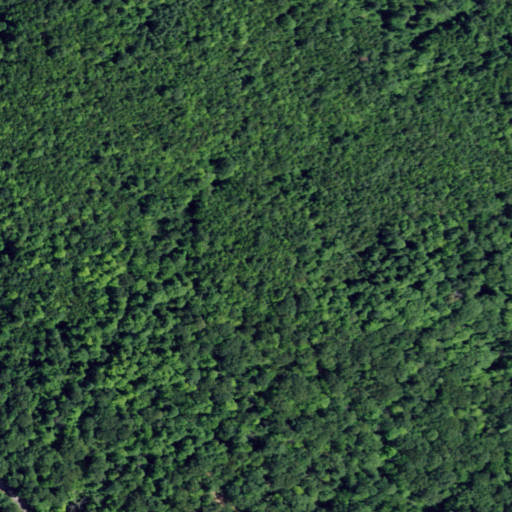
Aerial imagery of mountain in New York named Texas Hill containing deciduous forest and open development